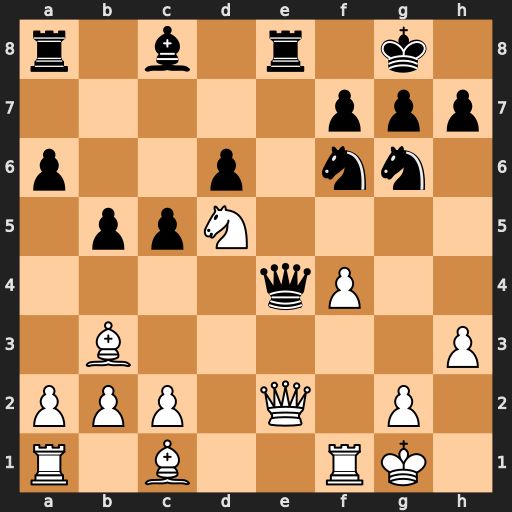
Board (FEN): r1b1r1k1/5ppp/p2p1nn1/1ppN4/4qP2/1B5P/PPP1Q1P1/R1B2RK1
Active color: w
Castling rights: -
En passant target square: -
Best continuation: Nxf6+ gxf6 Qxe4 Rxe4 Bd5